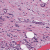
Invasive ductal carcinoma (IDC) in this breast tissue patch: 1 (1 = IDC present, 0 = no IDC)